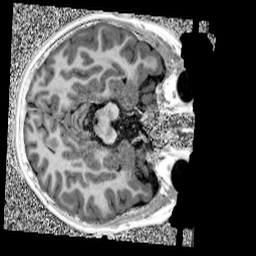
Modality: UNIT1
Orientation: axial
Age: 9
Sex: male
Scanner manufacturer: siemens
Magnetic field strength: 3 T
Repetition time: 4 s
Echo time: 0.00299 s